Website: macys
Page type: account-selection
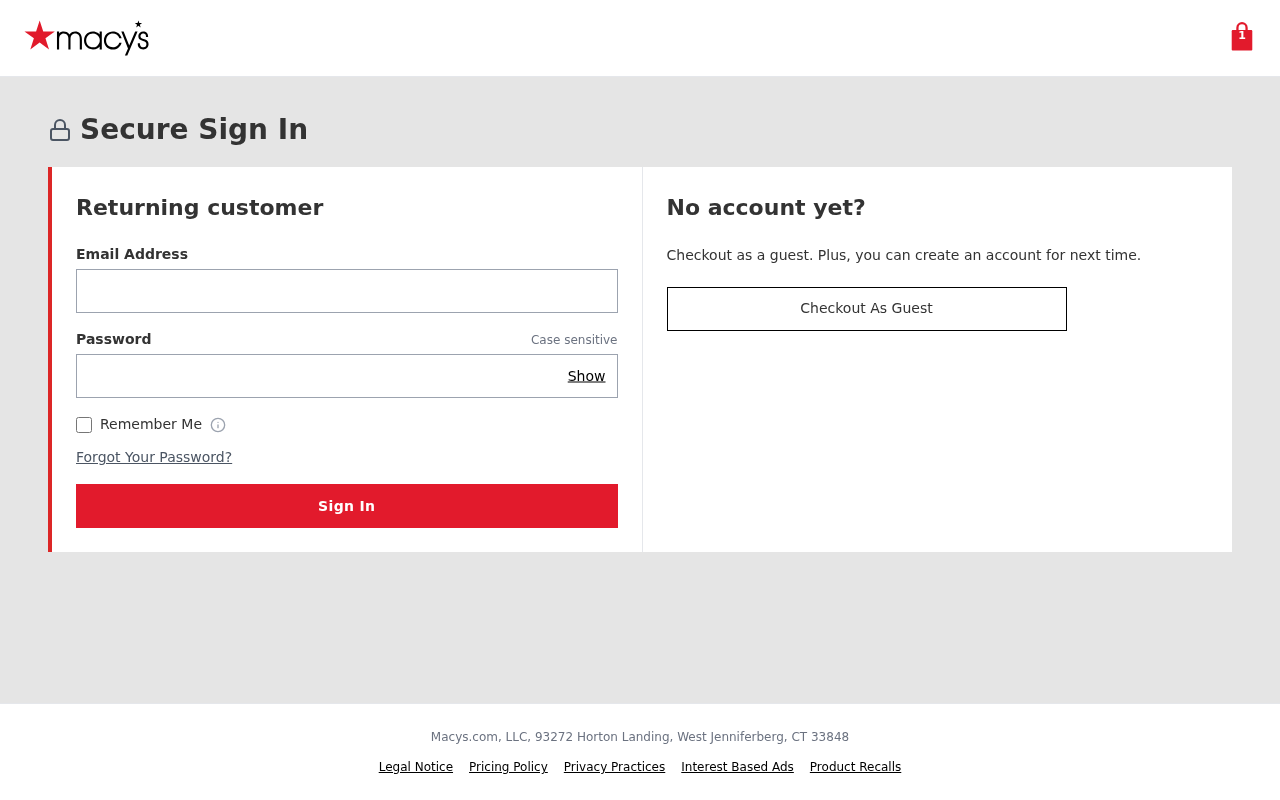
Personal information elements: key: PII_EMAIL
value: tanya.gray@gmail.com
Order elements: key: ORDER_NUM_ITEMS
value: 1